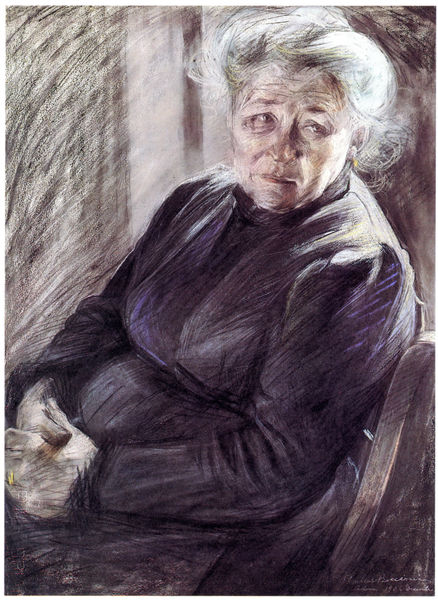
Titel: La madre
Künstler: Umberto Boccioni
Standort: Milano
Institution: Collezione Antonio Catanese
Schlagwörter: blau, dunkel, hand, schatten, weiß, sitzen, busen, fenster, frau, frisur, glas, grau, kleid, licht, mund, nase, ohrring, raum, schwarz, stuhl, zeichnung, blick, dame, malerei, alt, alte, augen, falten, gesicht, knoten, trauer, bildnis, hände, portrait, porträt, signatur, öl, ferne, gold, haare, sessel, sitzend, mutter, kinn, traurig, dutt, seitlich, lehne, lila, rind, gefaltet, brauen, streifen, stimmung, bauch, nachdenklich, schoß, ring, striche, abbild, alter, denken, scheibe, schraffur, kittel, müde, alte frau, oma, sorgen, sorge, skizzenhaft, ehering, graue haare, grauhaarig, grübeln, hochgeschlossen, weiße haare, architektut, weißhaarig, bekümmert, geduldig, gefaltene hände, blik, stitzend